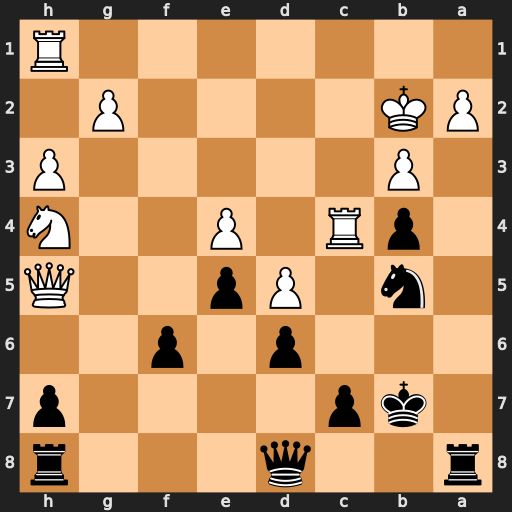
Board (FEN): r2q3r/1kp4p/3p1p2/1n1Pp2Q/1pR1P2N/1P5P/PK4P1/7R
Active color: b
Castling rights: -
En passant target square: -
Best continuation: Rxa2+ Kxa2 Qa8+ Kb2 Qa3+